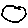
Label: circle